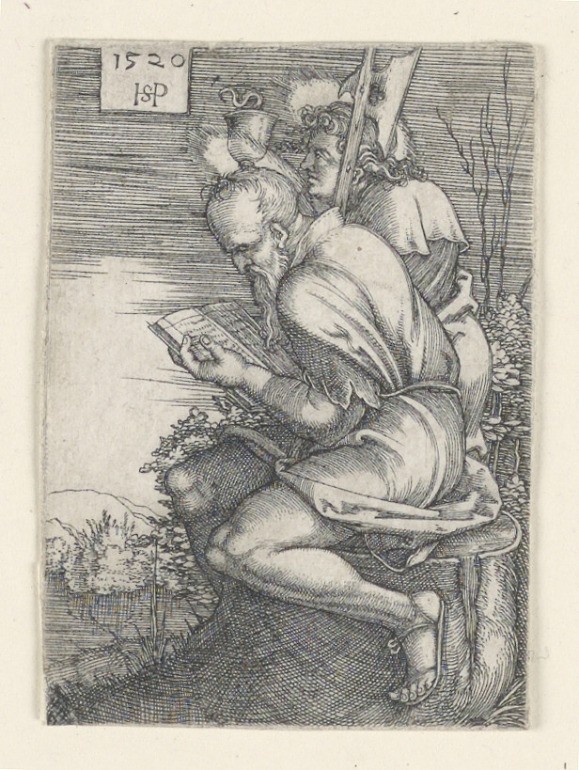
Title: Saint Matthew and Saint John
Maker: Hans Sebald Beham, German, 1500–1550
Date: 1520
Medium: Engraving on laid paper
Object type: Print
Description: Figures of the two Apostles are shown in profile facing left: Saint Matthew is seated on a tree stump reading a book and has a halberd propped against his right shoulder; Saint John stands to his right, holding a chalice.